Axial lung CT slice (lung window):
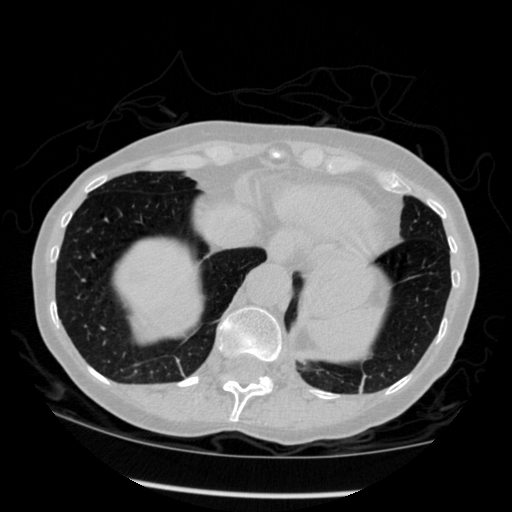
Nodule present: no